Question: I have isotope masonry layout created in my portfolio, and for some reason, all the images are sorted by size. I have 4 'sizes' - big, small, horizontal and vertical. I can control which image gets which class. I also cropped pictures in photoshop, so that width and heights match.
For example my big image is 100x100 px, my small is 50x50 px, and horizontal is 100x50 px, and vertical 50x100 px.
Everything is set up as it should be. I have container, that my isotope function targets, I have classes set up like this
'''
.container_fullwidth {
width: 100.4%;
margin: 0 auto;
}
.small{
width: 19.9%;
}
.medium_vert{
width: 19.9%;
}
.medium_horiz{
width: 39.8%;
}
.big{
width: 39.8%;
}
'''
And for some reason, my masonry is very... ordered. First there are small images, then there are vertical and horizontal, and in the end big. The layout is like this:

I don't know why this is like that? Can't it be a bit more random?
Is there a function in isotope for this? I'm on wordpress, and I have a portfolio plugin enabled. In other instances (no masonry), there is no order to pictures, I haven't set them up like this.
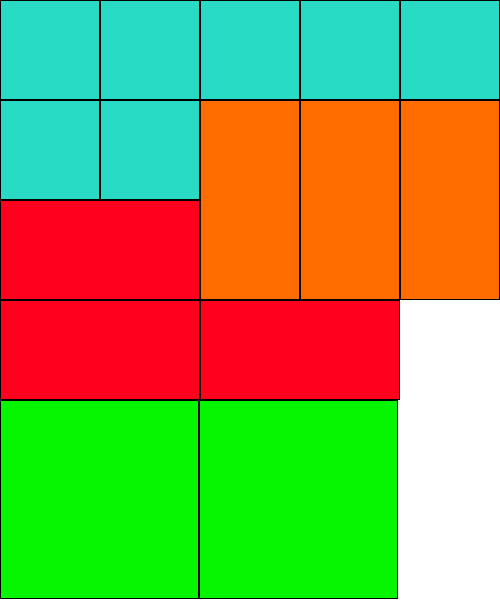
Answer: I sorted it out by actually sorting it random 'sortBy = 'random';'